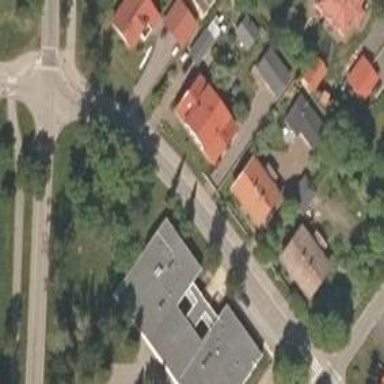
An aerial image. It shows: Office building with flat roof.